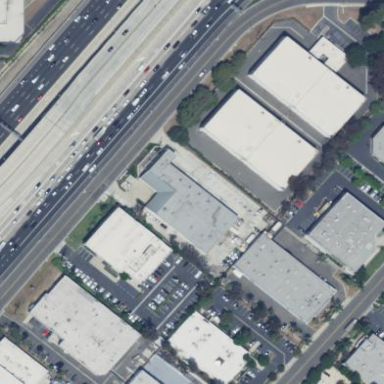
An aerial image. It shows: Commercial building.